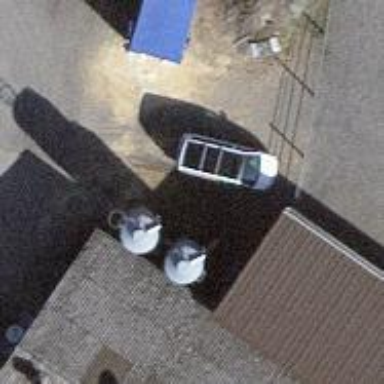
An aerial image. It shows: Silo.